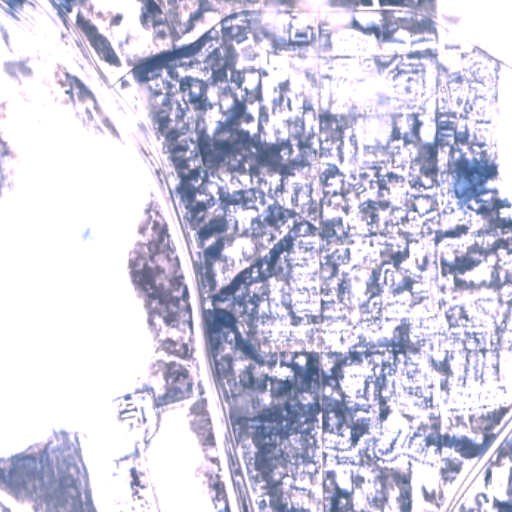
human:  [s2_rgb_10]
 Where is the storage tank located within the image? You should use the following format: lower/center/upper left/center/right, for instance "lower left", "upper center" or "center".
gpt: The storage tank is located in the lower left of the image.
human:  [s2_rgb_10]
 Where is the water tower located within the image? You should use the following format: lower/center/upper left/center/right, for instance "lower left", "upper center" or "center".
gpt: The water tower is located in the center right of the image.
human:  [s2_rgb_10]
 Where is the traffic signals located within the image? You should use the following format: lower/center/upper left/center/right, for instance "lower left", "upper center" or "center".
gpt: The traffic signals is located in the upper left of the image.
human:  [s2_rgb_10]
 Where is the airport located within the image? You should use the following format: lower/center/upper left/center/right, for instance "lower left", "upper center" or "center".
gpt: There is no airport in the image.